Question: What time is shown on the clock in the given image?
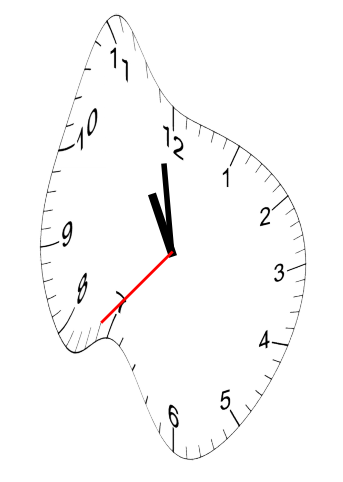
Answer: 10:58:37